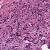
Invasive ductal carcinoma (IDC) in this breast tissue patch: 0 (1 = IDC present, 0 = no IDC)